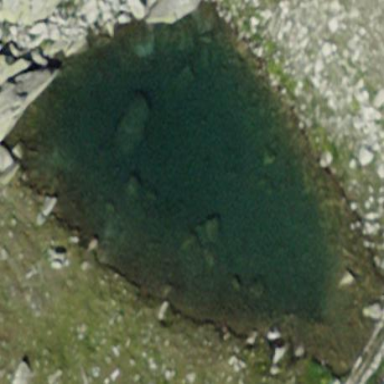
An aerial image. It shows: Lake with natural water.